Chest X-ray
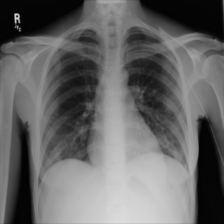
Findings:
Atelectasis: negative
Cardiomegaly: negative
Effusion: negative
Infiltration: negative
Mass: negative
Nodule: negative
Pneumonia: negative
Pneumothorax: negative
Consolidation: negative
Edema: negative
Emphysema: negative
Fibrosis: negative
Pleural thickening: negative
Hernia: negative